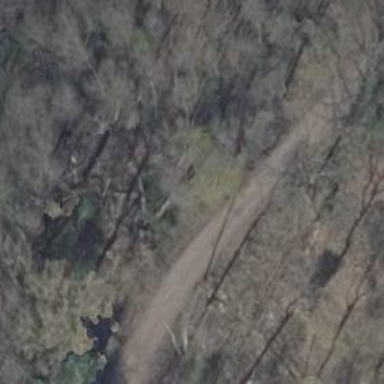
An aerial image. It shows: Bridleway.